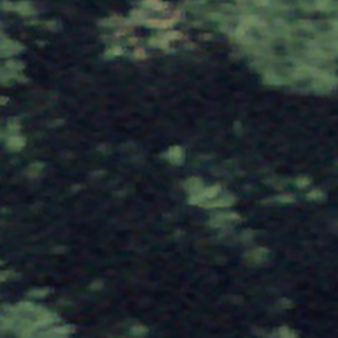
Label: other